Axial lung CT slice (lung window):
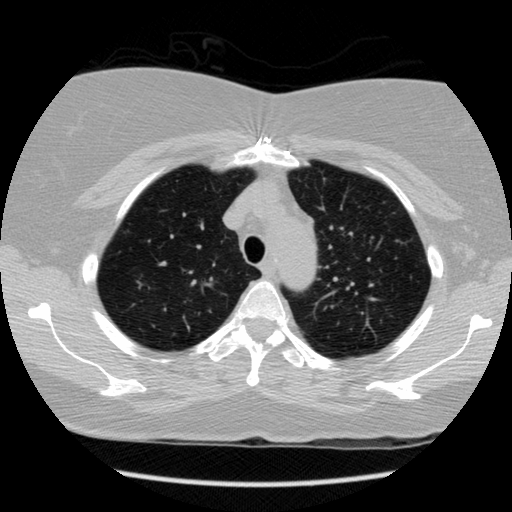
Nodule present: no